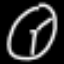
Label: clock